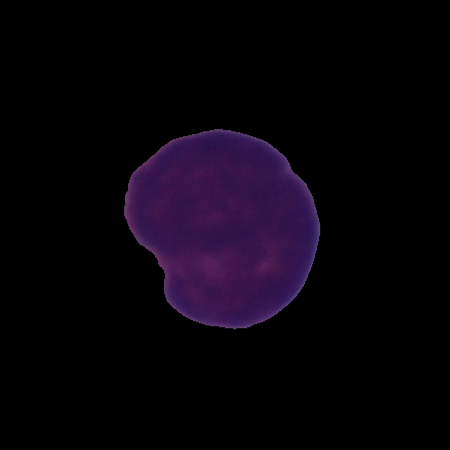
Label: cancer